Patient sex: F
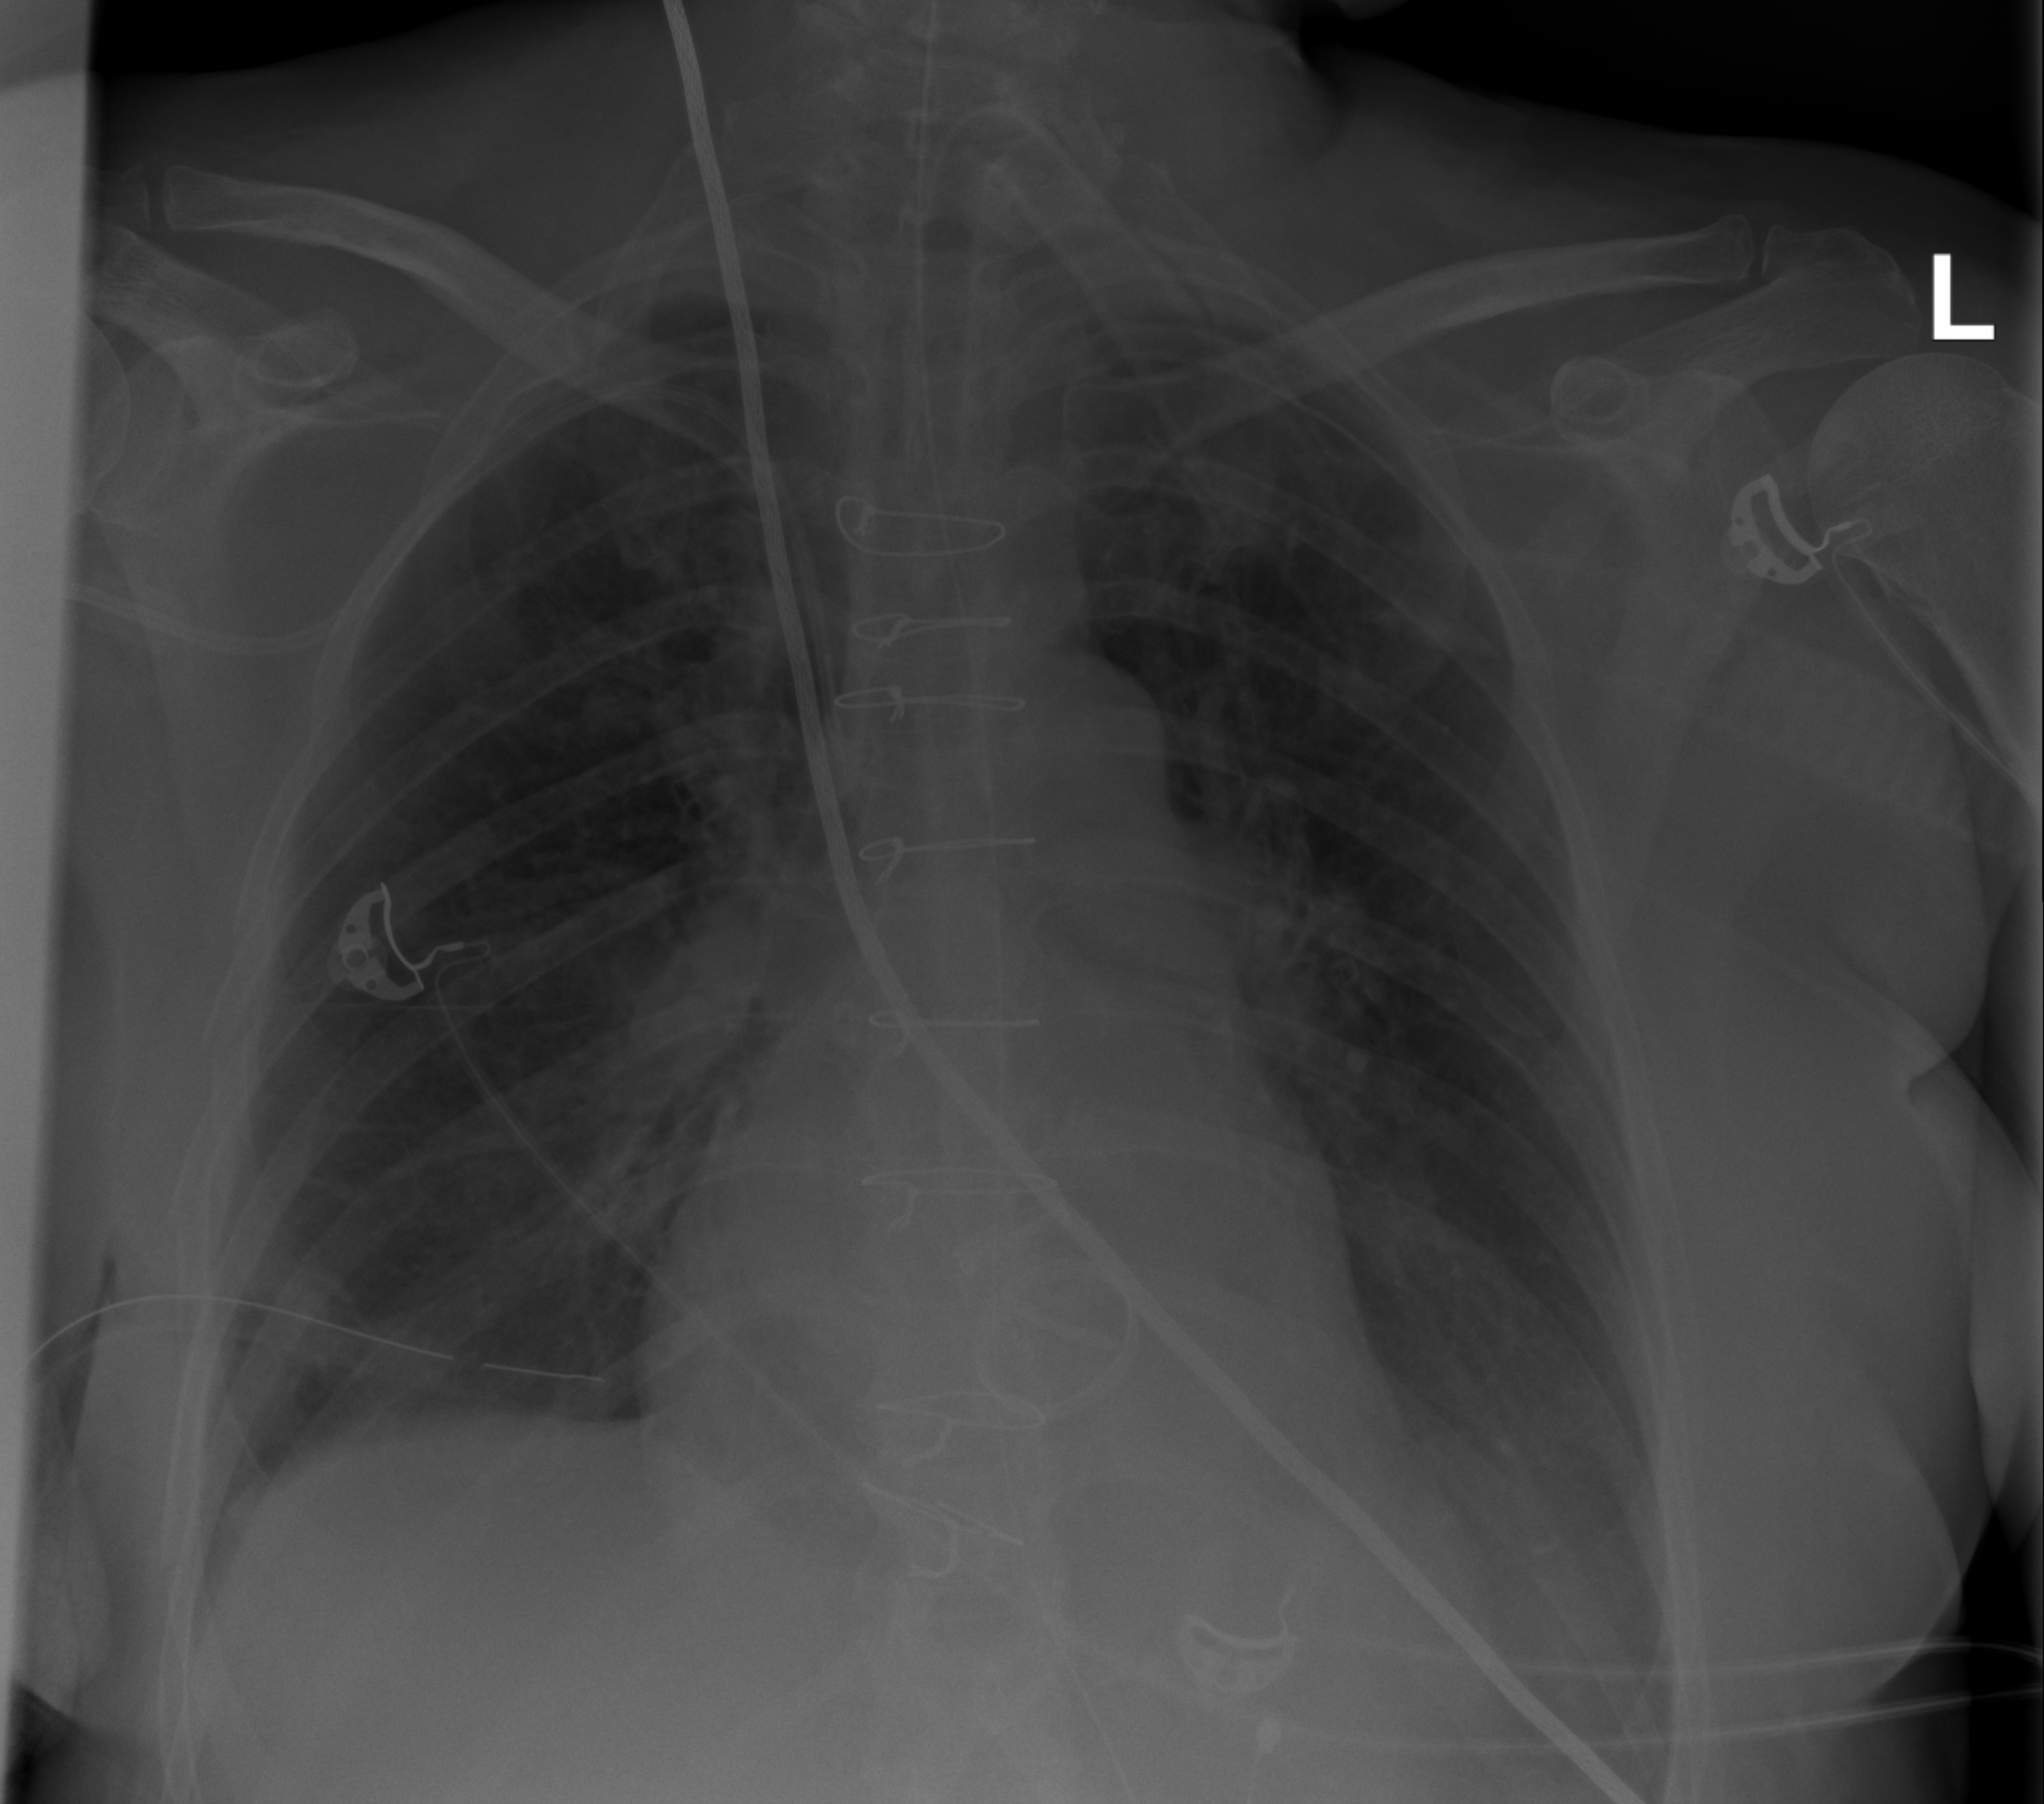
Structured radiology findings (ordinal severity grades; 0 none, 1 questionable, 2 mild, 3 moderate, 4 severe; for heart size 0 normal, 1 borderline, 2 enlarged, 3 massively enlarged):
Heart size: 1
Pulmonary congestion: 0
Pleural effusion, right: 2
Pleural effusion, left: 0
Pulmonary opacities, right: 2
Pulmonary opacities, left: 2
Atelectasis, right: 2
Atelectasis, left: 2